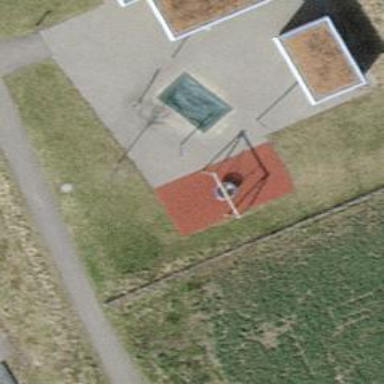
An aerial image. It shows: Playground area for leisure activities on the land.